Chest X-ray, AP view. Patient: 71 years old, sex M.
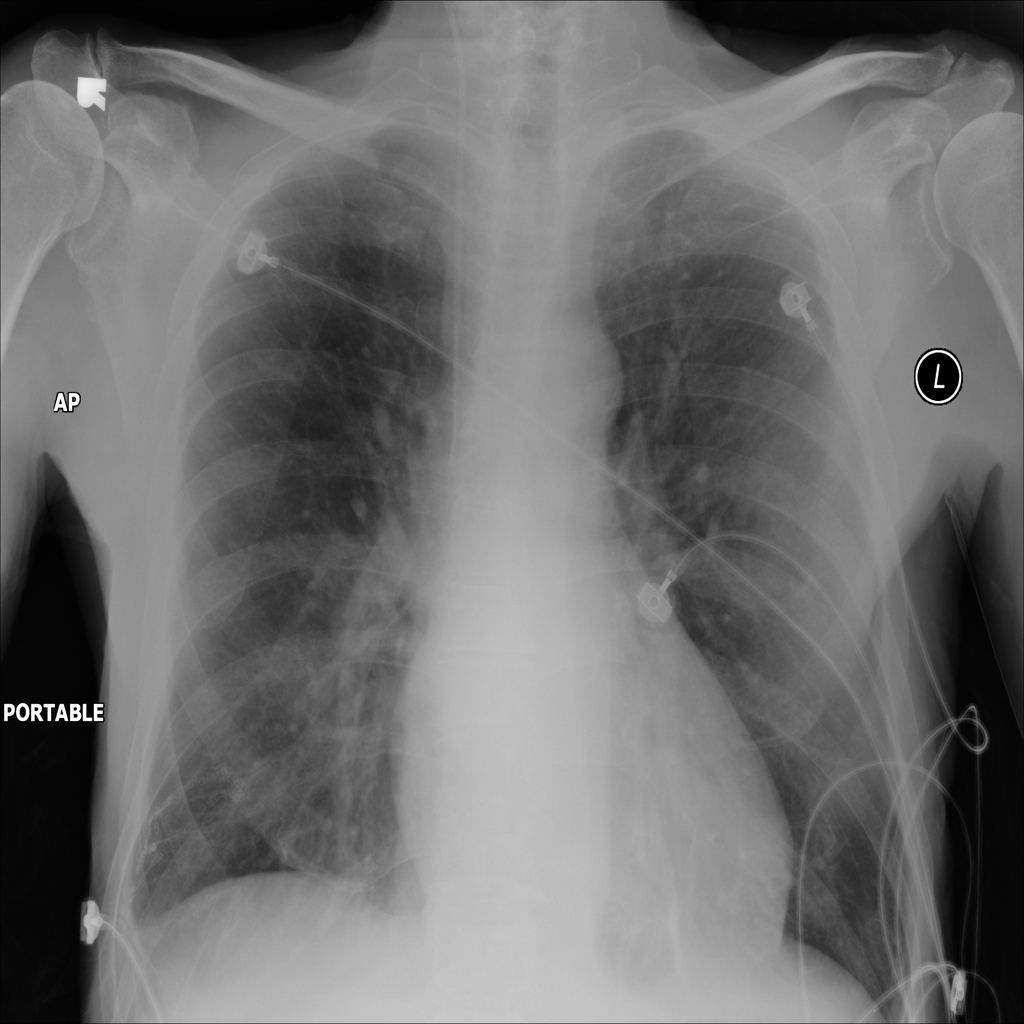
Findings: No Finding